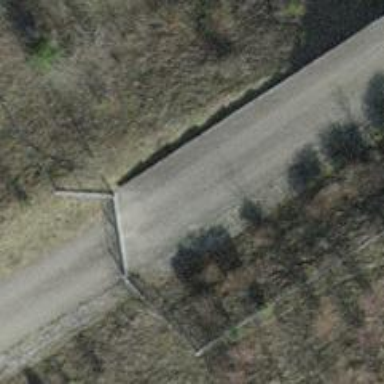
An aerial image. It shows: Gate.